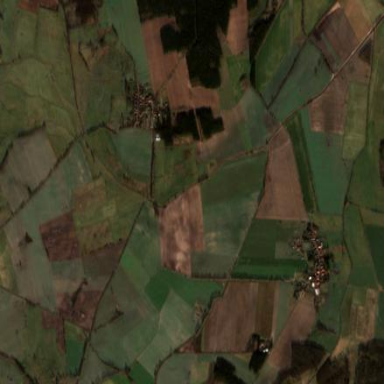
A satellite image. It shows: View of farmland.